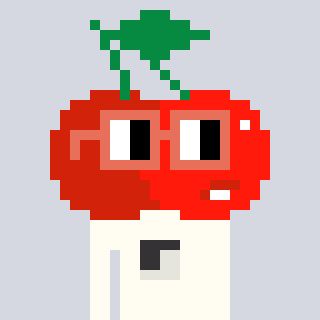
a pixel art character with square orange glasses, a cherry-shaped head and a grayscale-colored body on a cool background